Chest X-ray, PA view. Patient: 50 years old, sex F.
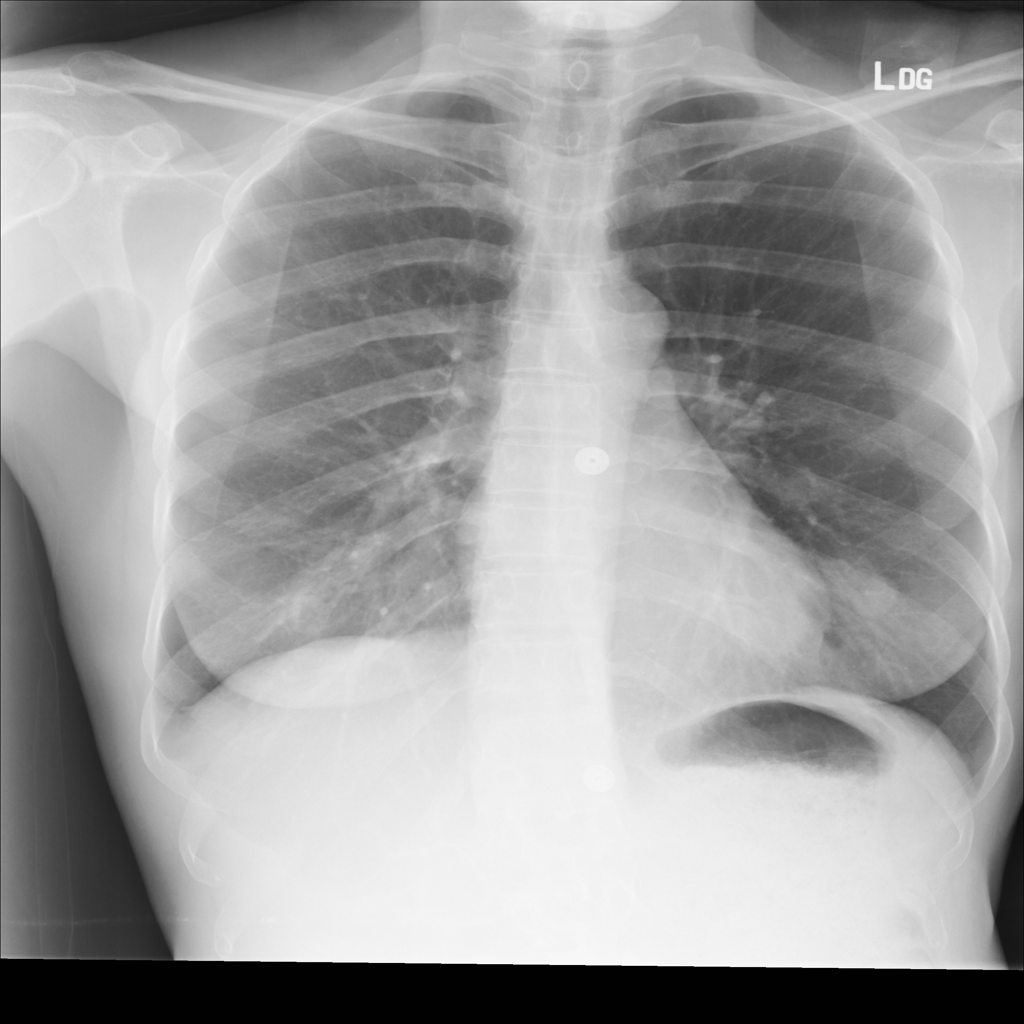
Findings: No Finding